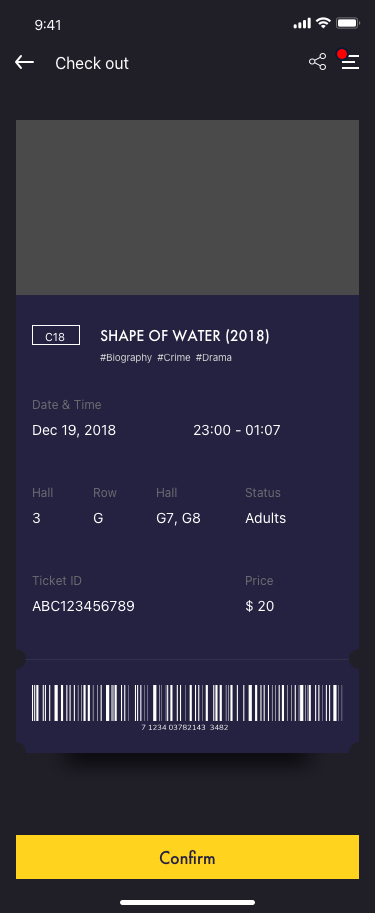
Text in this UI design:
Ticket ID
ABC123456789
Price
$ 20
G
Row
G7, G8
Hall
Adults
Status
3
Hall
Date & Time
Dec 19, 2018
SHAPE OF WATER (2018)
C18
23:00 - 01:07
9:41
Check out
Confirm
#Biography  #Crime  #Drama